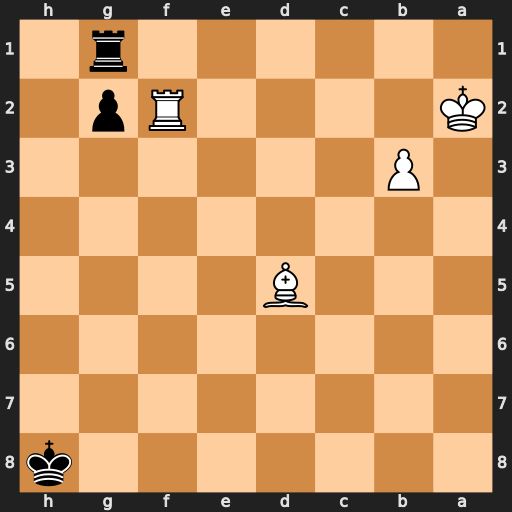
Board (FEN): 7k/8/8/3B4/8/1P6/K4Rp1/6r1
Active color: b
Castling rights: -
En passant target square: -
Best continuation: Ra1+ Kxa1 g1=Q+ Kb2 Qxf2+